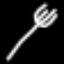
Label: fork